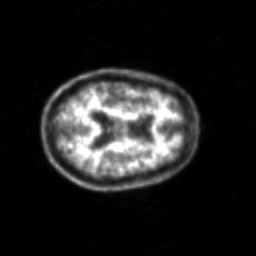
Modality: PET
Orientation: axial
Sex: female
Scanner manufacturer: siemens